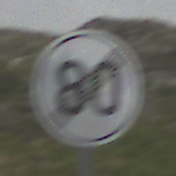
Verkehrszeichen: EndeGeschwindigkeit80
Umgebung: Outdoor, Nature
Tageszeit: Midday
Wetter: Overcast
Licht: Natural
Jahreszeit: NotSpecified
Kontrast: LowContrast